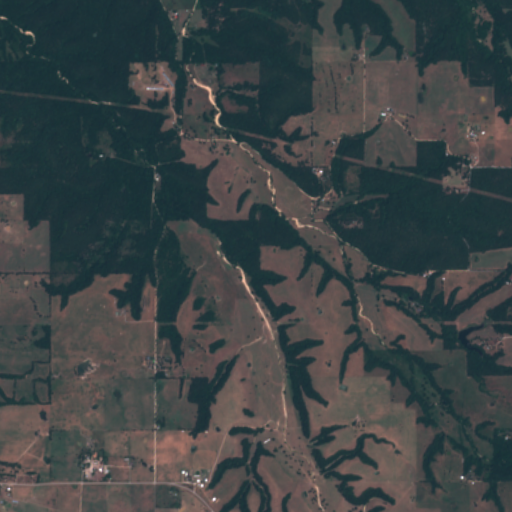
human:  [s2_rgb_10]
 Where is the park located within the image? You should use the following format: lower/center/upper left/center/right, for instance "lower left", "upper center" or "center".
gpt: The park is located in the lower left of the image.
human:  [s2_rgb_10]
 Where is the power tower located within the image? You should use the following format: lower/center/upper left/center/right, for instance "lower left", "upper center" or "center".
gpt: There is no power tower in the image.